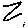
Label: zigzag